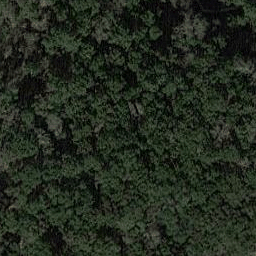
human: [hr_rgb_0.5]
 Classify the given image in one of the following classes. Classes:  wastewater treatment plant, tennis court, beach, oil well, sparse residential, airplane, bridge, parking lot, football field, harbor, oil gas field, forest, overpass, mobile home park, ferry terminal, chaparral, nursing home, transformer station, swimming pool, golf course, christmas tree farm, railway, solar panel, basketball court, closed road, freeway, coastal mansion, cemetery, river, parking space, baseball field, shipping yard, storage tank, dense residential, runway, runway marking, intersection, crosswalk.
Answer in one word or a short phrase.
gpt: forest